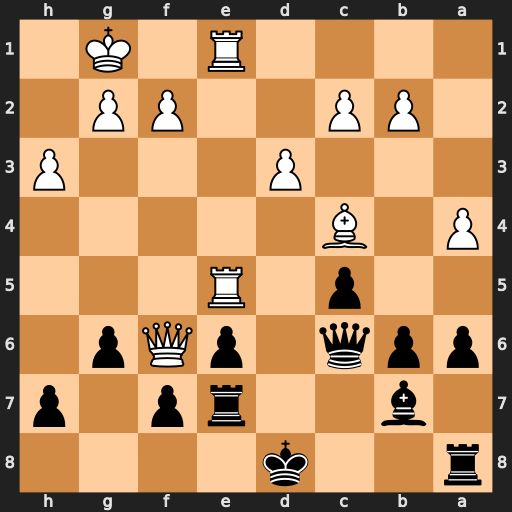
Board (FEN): r2k4/1b2rp1p/ppq1pQp1/2p1R3/P1B5/3P3P/1PP2PP1/4R1K1
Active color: b
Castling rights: -
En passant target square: -
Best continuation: Qxg2#